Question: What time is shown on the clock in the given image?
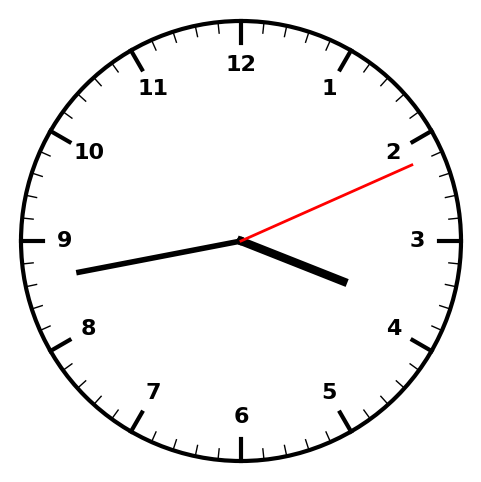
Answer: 03:43:11